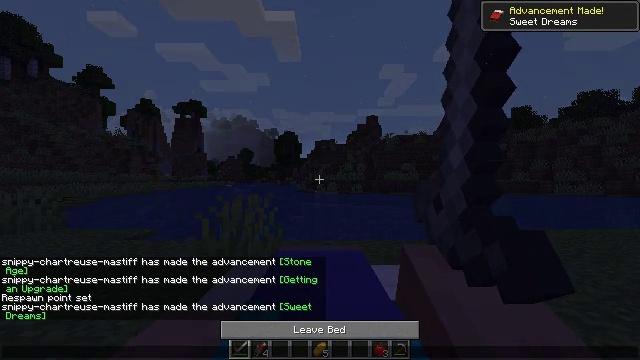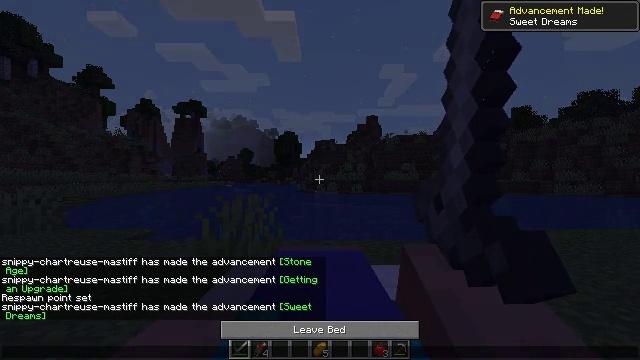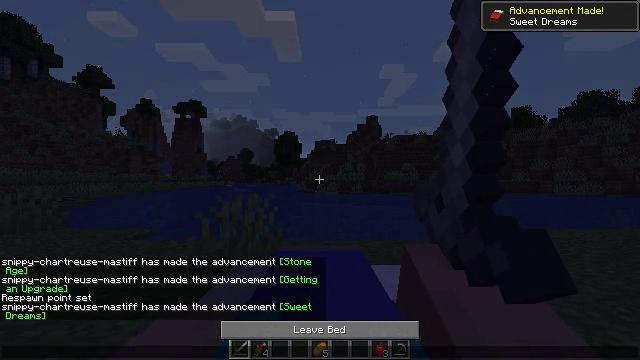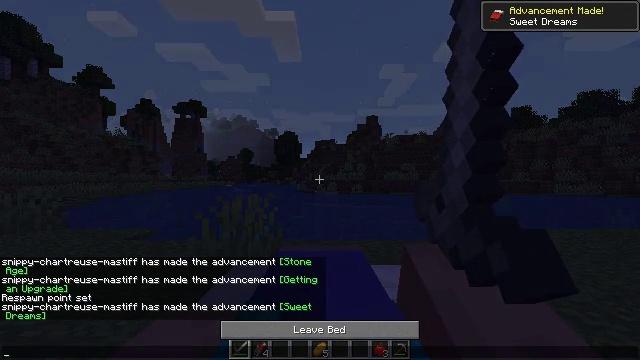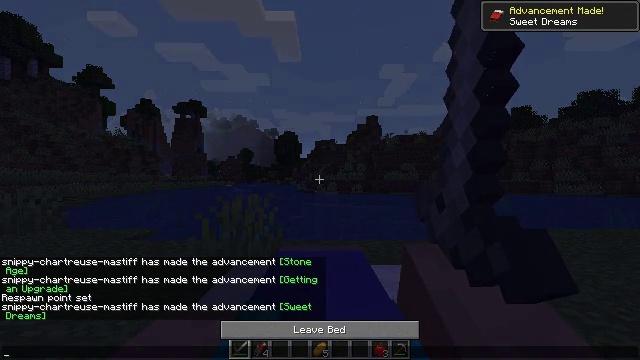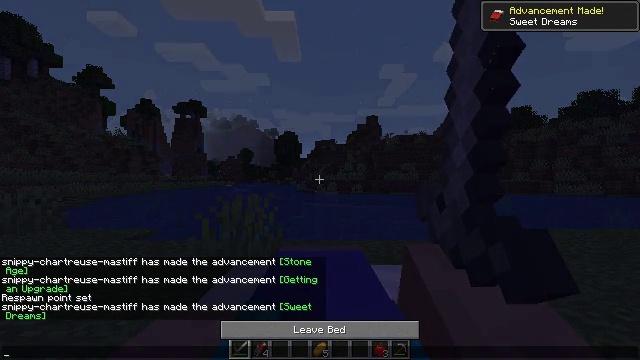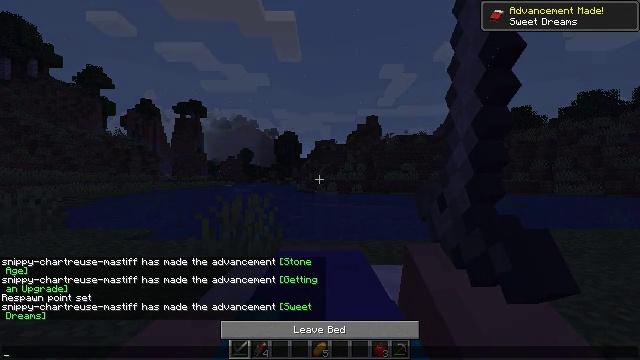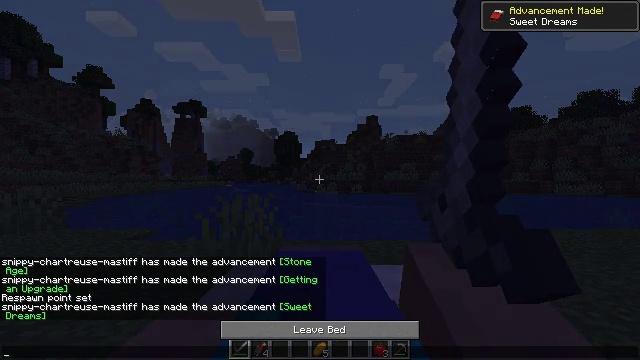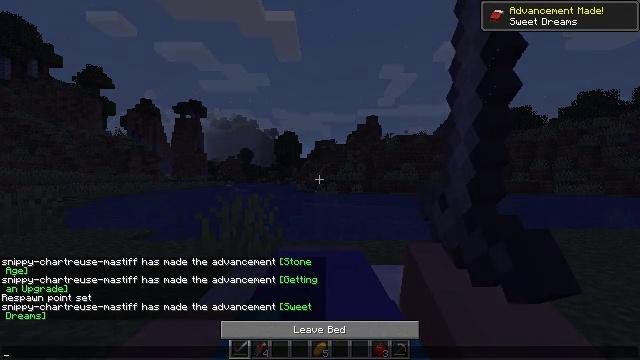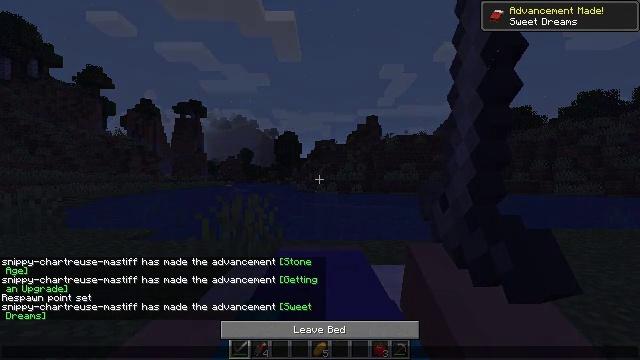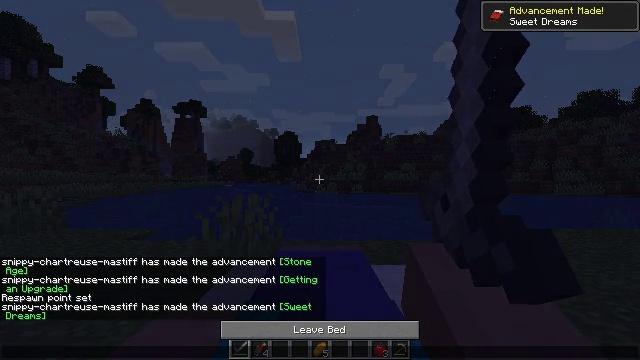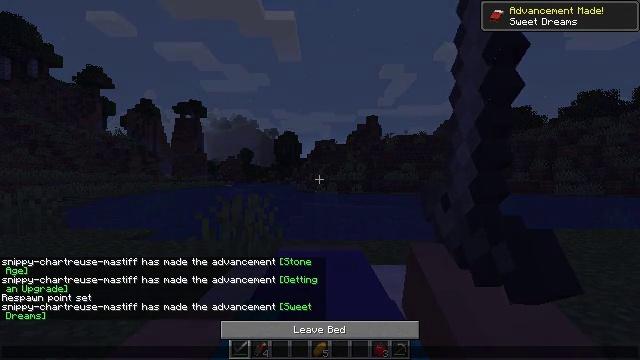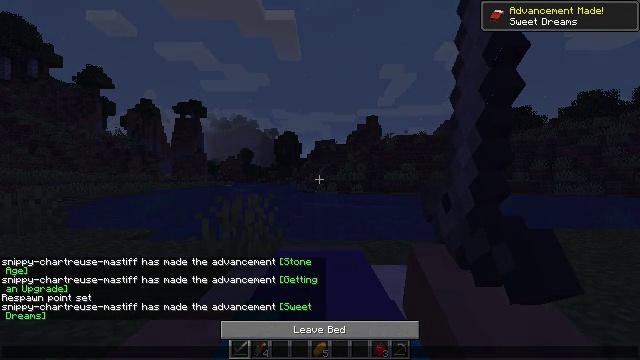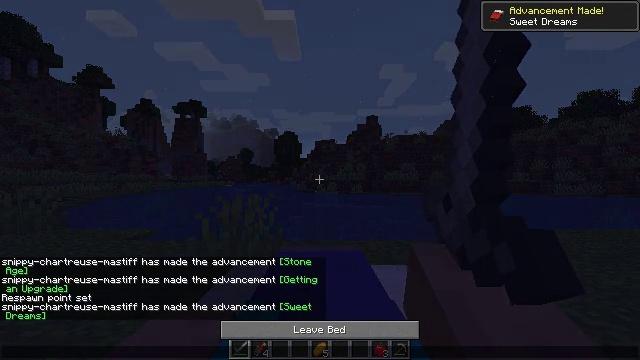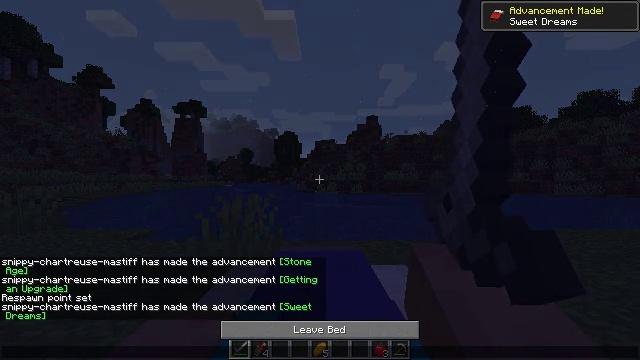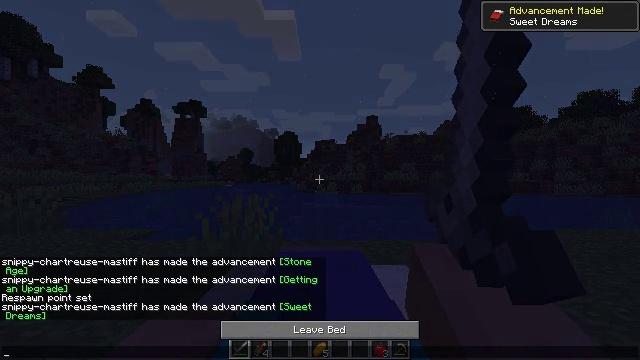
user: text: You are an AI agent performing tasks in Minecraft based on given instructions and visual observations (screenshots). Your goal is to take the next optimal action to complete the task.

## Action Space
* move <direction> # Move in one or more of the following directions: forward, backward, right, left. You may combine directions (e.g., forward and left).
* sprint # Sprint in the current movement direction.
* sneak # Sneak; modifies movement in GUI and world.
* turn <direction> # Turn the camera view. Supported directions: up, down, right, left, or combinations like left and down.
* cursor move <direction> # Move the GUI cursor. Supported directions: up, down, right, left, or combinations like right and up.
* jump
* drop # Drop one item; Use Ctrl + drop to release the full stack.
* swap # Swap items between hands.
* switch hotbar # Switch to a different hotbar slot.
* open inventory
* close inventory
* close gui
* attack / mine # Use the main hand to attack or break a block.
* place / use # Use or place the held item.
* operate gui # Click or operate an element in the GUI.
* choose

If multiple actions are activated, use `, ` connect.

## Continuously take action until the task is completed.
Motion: motion action
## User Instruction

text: Kill the salmon.
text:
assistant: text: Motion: no_op
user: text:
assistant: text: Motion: no_op
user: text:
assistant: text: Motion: no_op
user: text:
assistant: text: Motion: no_op
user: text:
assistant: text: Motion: no_op
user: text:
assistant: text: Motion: no_op
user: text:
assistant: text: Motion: no_op
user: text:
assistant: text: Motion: no_op
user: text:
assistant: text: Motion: no_op
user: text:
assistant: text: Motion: no_op
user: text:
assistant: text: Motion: no_op
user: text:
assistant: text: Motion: no_op
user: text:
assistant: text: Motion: no_op
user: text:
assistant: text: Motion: no_op
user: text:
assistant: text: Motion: no_op
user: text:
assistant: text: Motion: no_op
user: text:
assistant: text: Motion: no_op
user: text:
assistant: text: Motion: no_op
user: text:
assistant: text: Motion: no_op
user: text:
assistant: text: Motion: no_op
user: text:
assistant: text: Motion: no_op
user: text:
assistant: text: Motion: no_op
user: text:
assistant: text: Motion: no_op
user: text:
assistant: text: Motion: no_op
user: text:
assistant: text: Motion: no_op
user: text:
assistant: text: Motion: no_op
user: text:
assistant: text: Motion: no_op
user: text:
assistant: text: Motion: no_op
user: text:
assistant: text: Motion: no_op
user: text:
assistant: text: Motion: no_op